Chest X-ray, PA view. Patient: 44 years old, sex F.
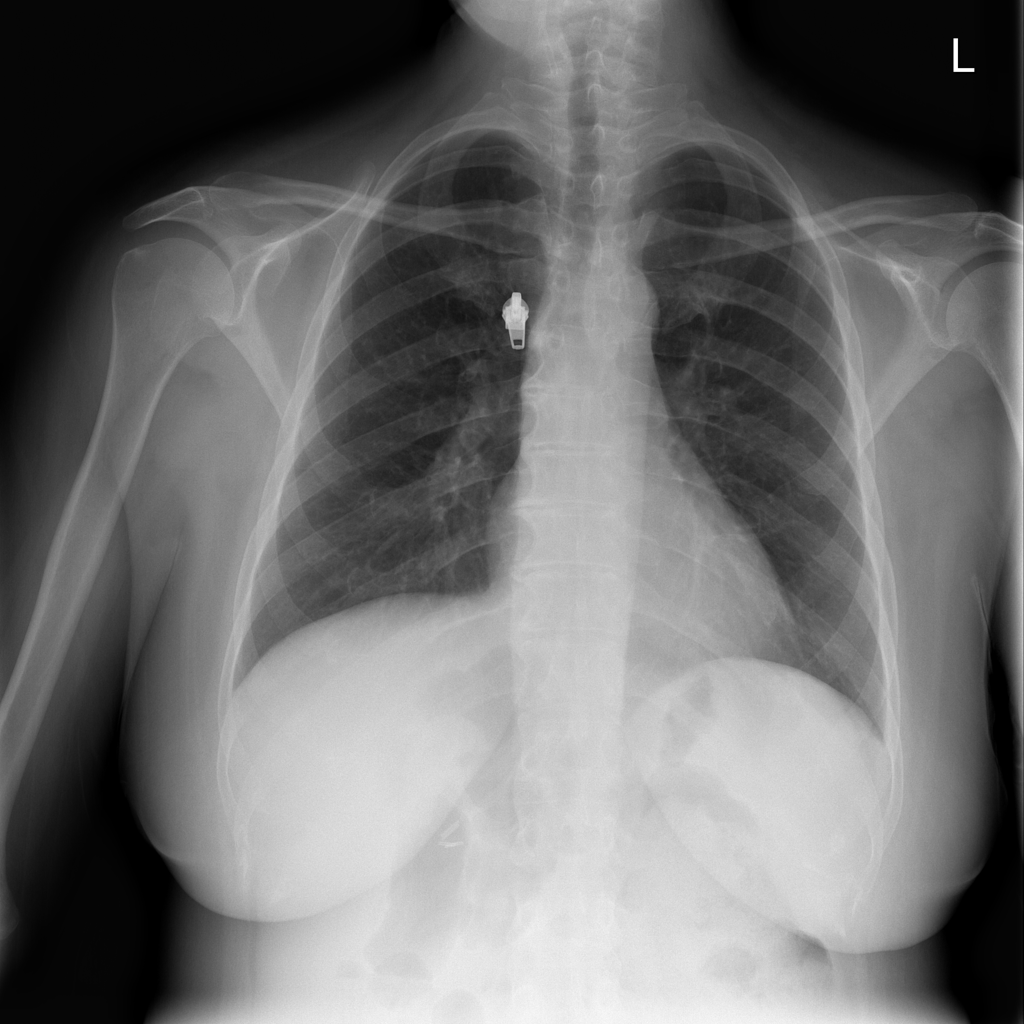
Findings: No Finding